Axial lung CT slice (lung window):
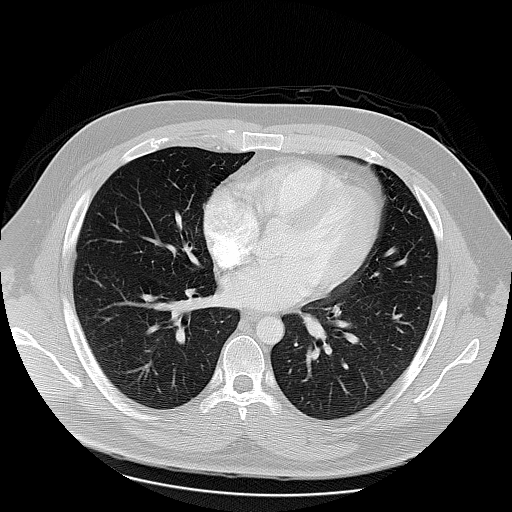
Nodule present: no